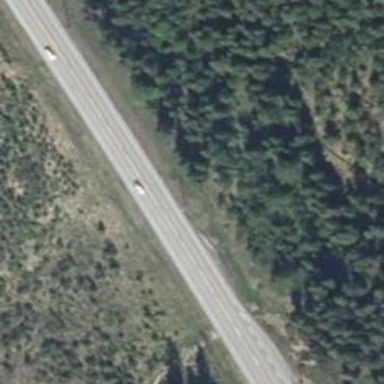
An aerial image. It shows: Asphalt road designated as trunk highway.